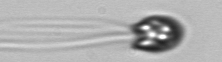
Label: flagellate_morphotype1